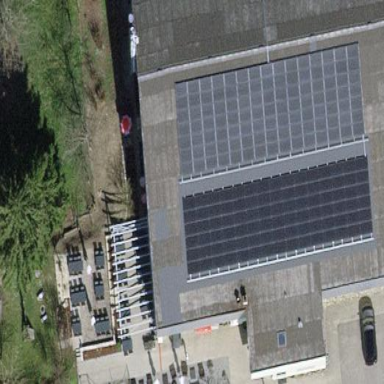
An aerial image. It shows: Solar power generator.